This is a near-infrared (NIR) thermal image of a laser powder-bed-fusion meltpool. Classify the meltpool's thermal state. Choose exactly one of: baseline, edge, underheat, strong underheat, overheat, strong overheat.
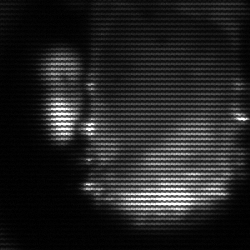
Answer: baseline